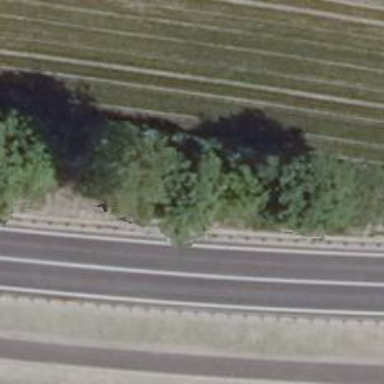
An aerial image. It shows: Beautiful avenue of deciduous broadleaved trees.